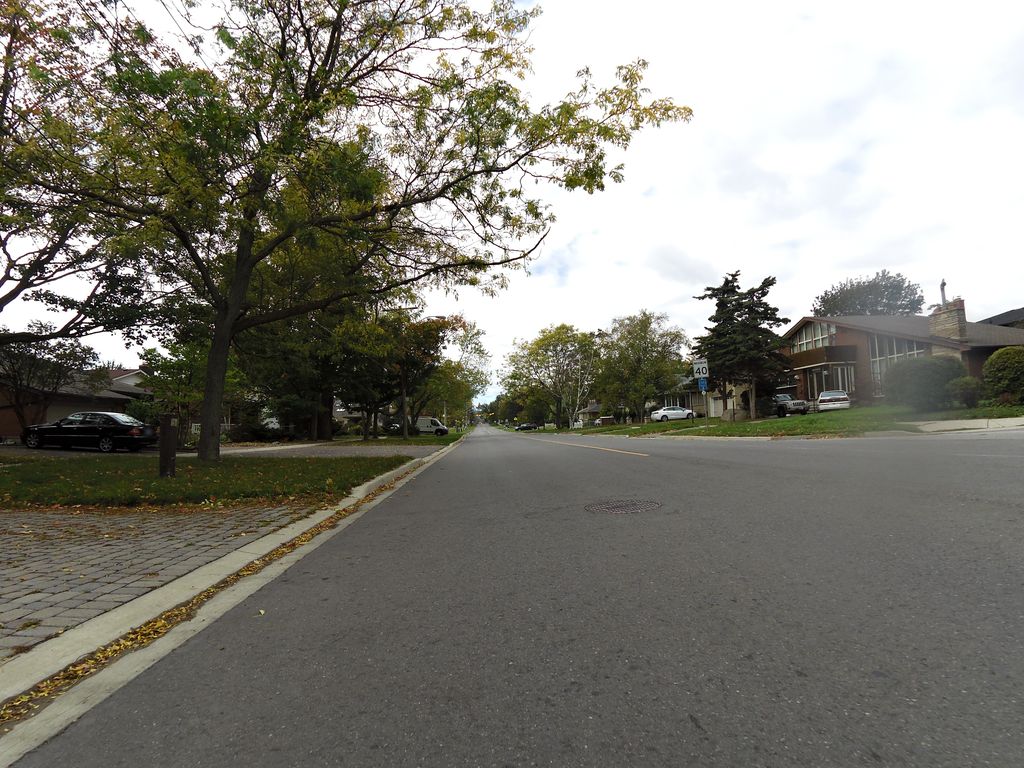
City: toronto